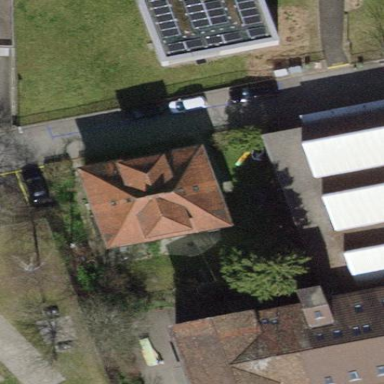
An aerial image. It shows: House with half-hipped tile roof.